【题型】选择题　【知识点】函数　【难度】easy
已知如图为函数①$y=x^c$；②$y=a^x$；③$y=b^x$的图象，则方程$(a-1)x^2+(b-1)y^2+c=0$表示（\quad）

A. 焦点在$x$轴上的双曲线\qquad\qquad B. 焦点在$y$轴上的双曲线\\
C. 焦点在$x$轴上的椭圆\qquad\qquad D. 焦点在$y$轴上的椭圆
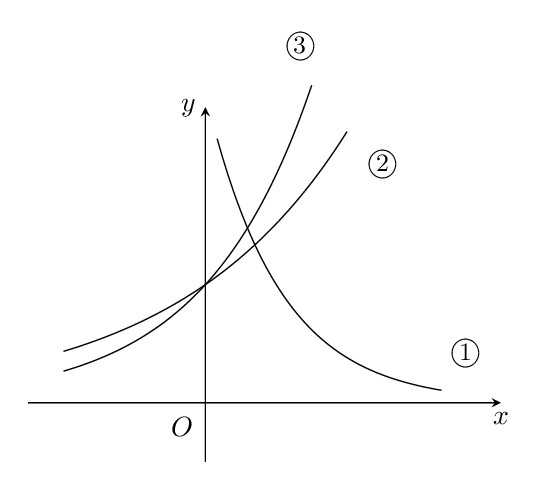
【解答】
\textbf{【答案】}C

\vspace{0.3cm}
\textbf{【分析】}利用三个函数在坐标轴上的单调性和截距，判断$a$、$b$、$c$的正负以及大小关系，进而可将方程$(a-1)x^2+(b-1)y^2+c=0$化简，即可判断曲线类型.

\vspace{0.3cm}
\textbf{【详解】}根据题意可知$c<0$,$b>a>1$，可知$b-1>a-1>0$，$\therefore 0<\dfrac{1}{b-1}<\dfrac{1}{a-1}$

将方程$(a-1)x^2+(b-1)y^2+c=0$化为$\dfrac{x^2}{\dfrac{-c}{a-1}}+\dfrac{y^2}{\dfrac{-c}{b-1}}=1$，由$0<\dfrac{-c}{b-1}<\dfrac{-c}{a-1}$可知，

方程$(a-1)x^2+(b-1)y^2+c=0$表示焦点在$x$轴上的椭圆.

故选：C.